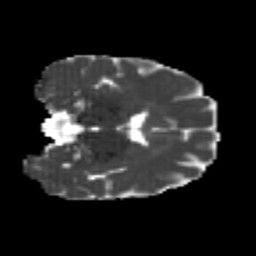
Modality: MD
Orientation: coronal
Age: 24
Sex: female
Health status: healthy
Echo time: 0.074 s